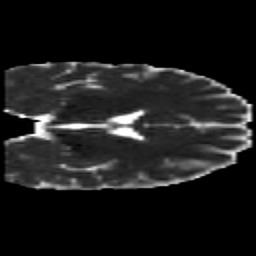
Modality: MD
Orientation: coronal
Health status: healthy
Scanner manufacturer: philips
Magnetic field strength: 3 T
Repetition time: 6.964 s
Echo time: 0.092 s